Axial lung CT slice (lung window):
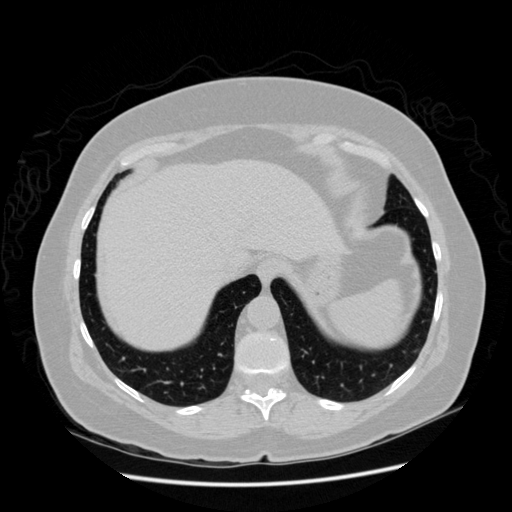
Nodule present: no